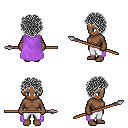
a pixel art fantasy rpg character, female body template, human, dark skin, lavender cape, white pants, gray curly afro hairstyle, spear, four views (front, back, left, right), 2x2 character sprite sheet, small pixel art, hard edges, no anti-aliasing